Interaction volume radius: 5 \u00c5
Interaction volume height: 10 \u00c5
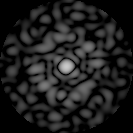
Disorder parameter: 0.8478